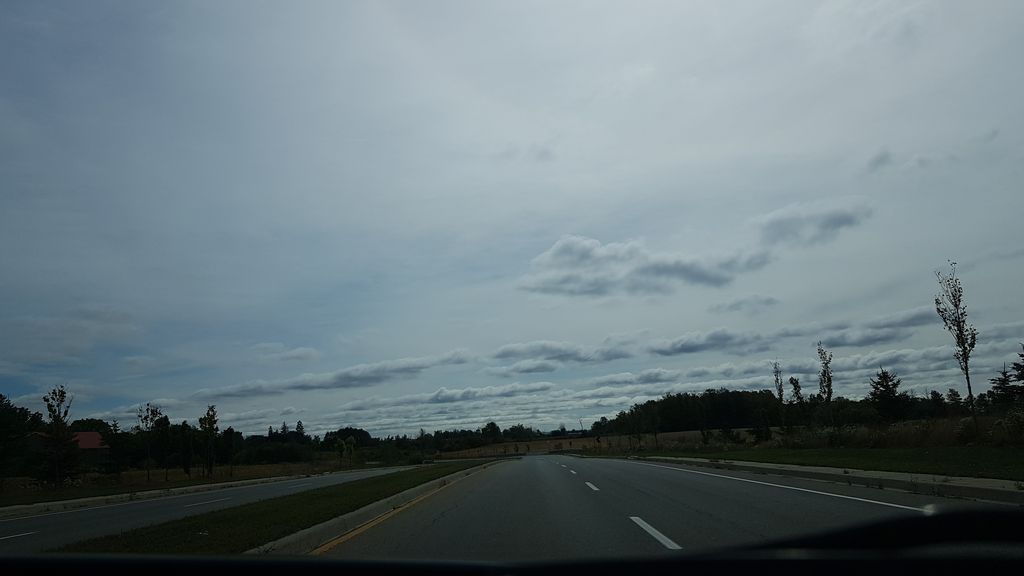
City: kitchener-waterloo